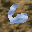
Label: 6